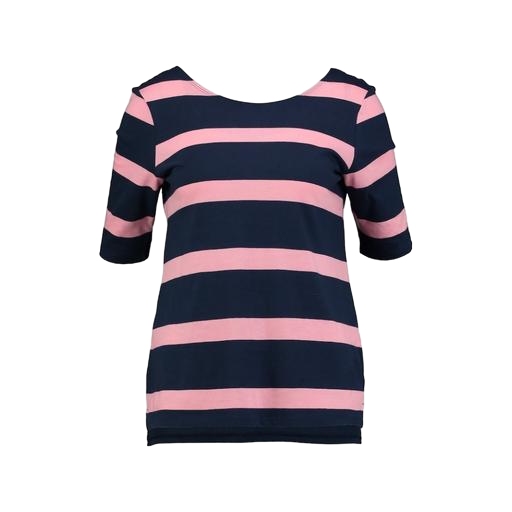
pink striped elbow-sleeve top only macy, pink striped shortsleeved t-shirt, short-sleeve top only macy, white background